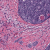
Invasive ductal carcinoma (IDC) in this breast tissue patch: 0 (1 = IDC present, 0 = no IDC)